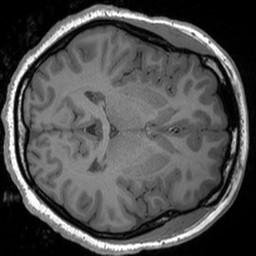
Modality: T1w
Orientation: axial
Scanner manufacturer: siemens
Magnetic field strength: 3 T
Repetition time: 1.54 s
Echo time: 0.00234 s